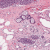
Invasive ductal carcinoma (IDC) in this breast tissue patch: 0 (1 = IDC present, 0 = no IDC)